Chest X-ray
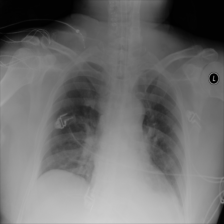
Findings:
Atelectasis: negative
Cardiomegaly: negative
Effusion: negative
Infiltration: negative
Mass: negative
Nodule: negative
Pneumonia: negative
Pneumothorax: negative
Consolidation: negative
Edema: negative
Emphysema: negative
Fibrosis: negative
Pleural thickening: negative
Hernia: negative